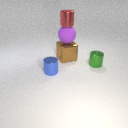
large purple rubber sphere below small red metal cylinder